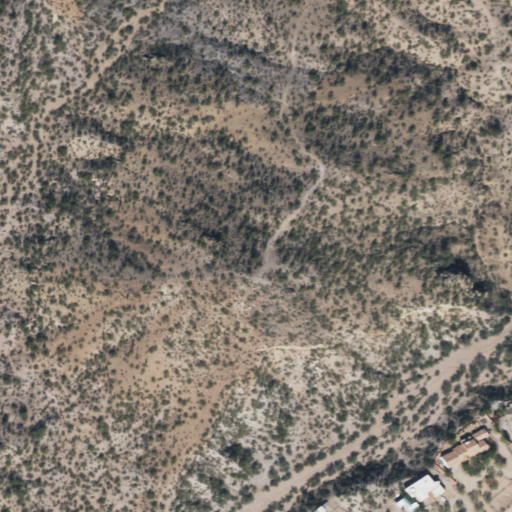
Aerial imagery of mountain in Arizona named W Mountain containing shrub, low intensity development, and medium intensity development